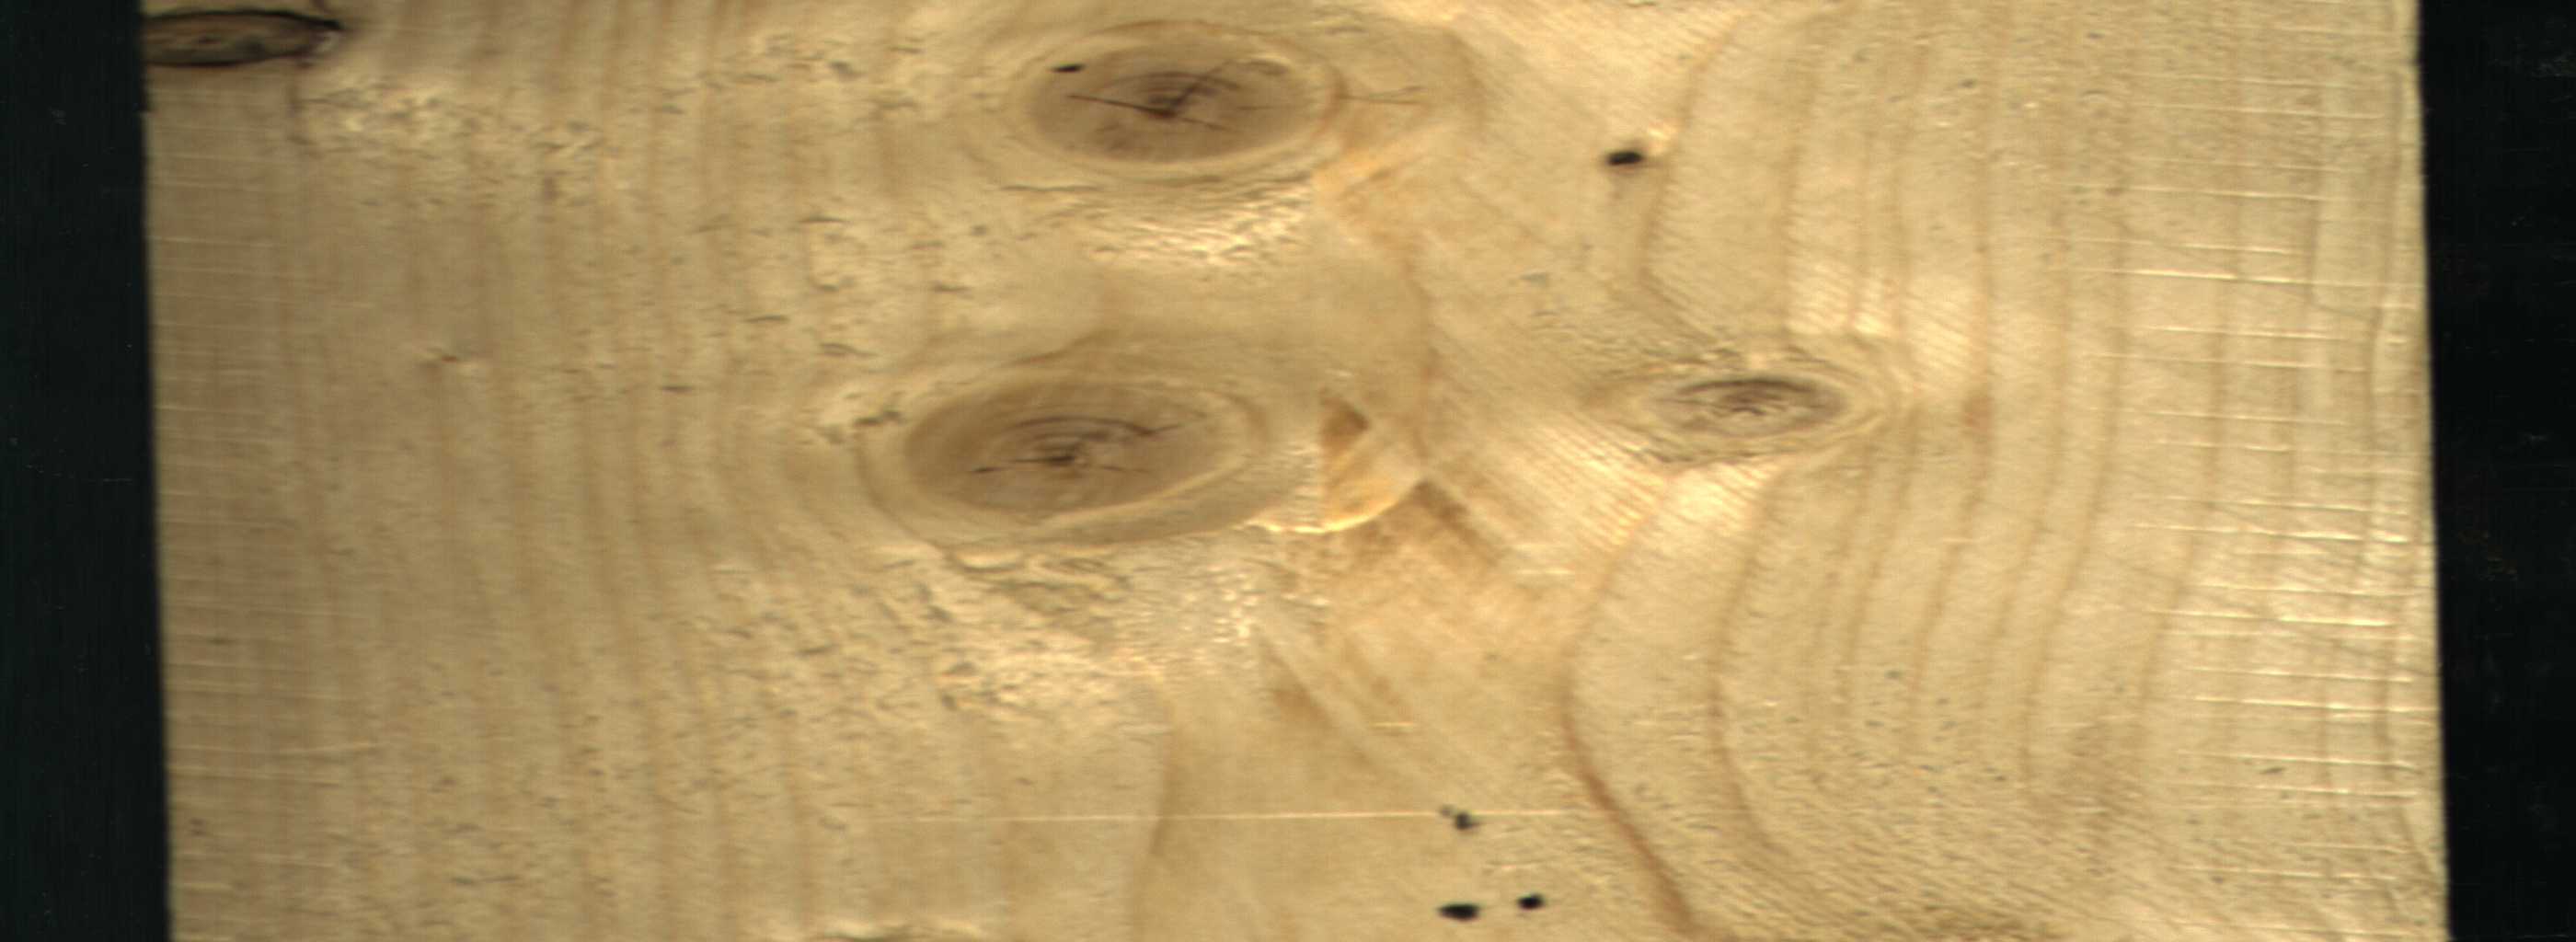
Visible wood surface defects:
knot_with_crack
knot_with_crack
Dead_Knot
Dead_Knot
Live_Knot